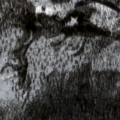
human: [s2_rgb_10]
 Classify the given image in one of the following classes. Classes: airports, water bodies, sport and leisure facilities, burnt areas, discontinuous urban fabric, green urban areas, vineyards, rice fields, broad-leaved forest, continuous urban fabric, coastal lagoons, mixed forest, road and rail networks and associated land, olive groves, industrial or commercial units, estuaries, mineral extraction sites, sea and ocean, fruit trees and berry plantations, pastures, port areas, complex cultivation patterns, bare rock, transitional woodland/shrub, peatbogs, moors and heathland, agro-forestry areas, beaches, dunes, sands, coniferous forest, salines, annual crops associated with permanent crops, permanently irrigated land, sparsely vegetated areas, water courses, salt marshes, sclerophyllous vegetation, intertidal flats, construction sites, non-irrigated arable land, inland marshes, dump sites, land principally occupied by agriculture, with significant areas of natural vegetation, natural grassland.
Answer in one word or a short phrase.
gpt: coniferous forest, transitional woodland/shrub